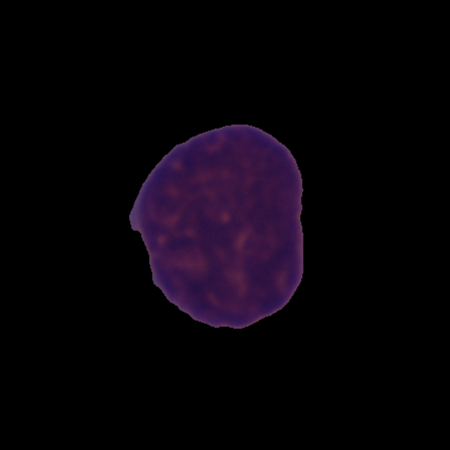
Label: cancer